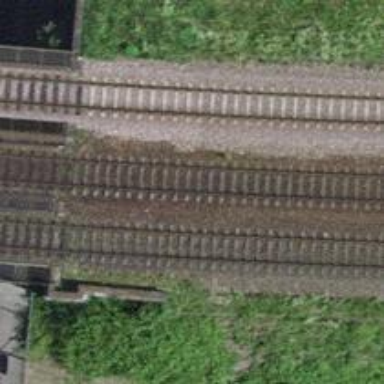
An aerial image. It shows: Bridge over railway line.